Field crop: maize
Growth stage: 2
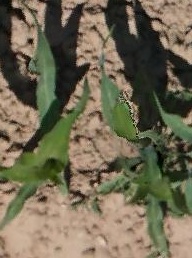
Species: maize